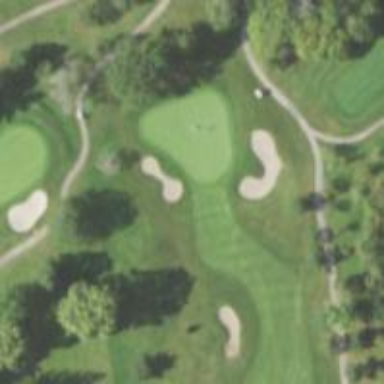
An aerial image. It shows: Golf hole.